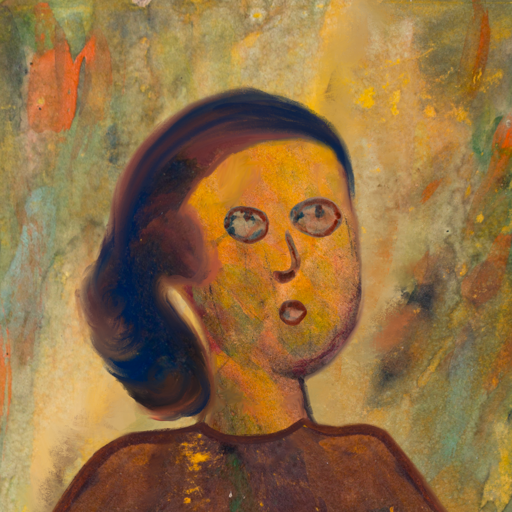
Background: Comrade, Head And Neck Side: Gypsy_Mother, Face Side: Orphan, Bust: Comrade, Hair Side: Mother_And_Son_Son, Head Accessory: Blank, Second Necklace: Blank, Necklace: Blank, Baby: Blank